Field crop: maize
Growth stage: 2
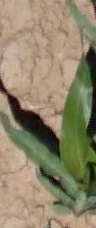
Species: maize